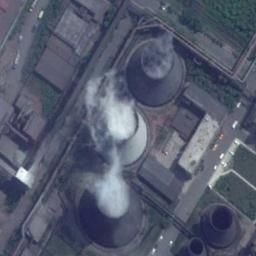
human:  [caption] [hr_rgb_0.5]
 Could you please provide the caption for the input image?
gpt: Many buildings of different shapes are next to the thermal power station .

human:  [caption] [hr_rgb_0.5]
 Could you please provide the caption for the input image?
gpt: The thermal power station is on the grass next to some buildings with white mist above .

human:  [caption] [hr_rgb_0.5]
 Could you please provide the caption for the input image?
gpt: There are two identical thermal power stations in the middle of the lawn .

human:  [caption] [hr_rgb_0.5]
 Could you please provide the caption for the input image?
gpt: There are workshops and machinery in the thermal power station  There are five cooling towers and three are steaming .

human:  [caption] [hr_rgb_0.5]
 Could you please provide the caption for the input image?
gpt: There are some buildings and several chimneys on the thermal power station .